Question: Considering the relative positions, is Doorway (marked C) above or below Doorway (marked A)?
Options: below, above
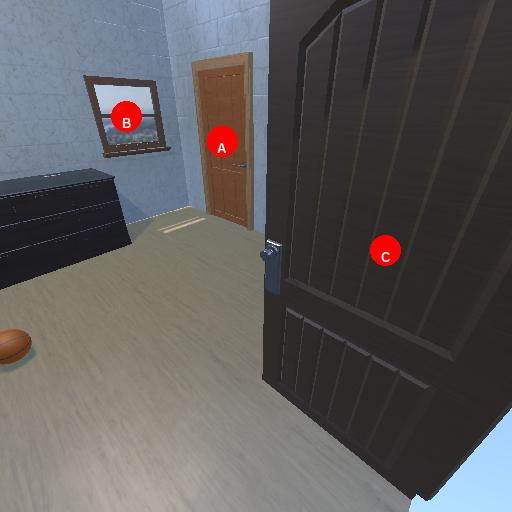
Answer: below